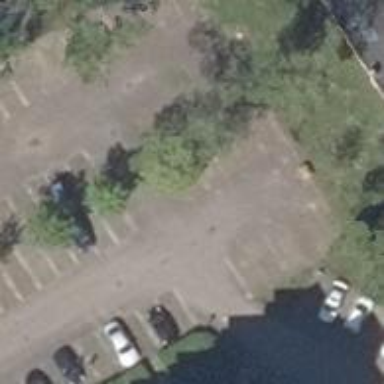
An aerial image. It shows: Road serving as parking aisle.